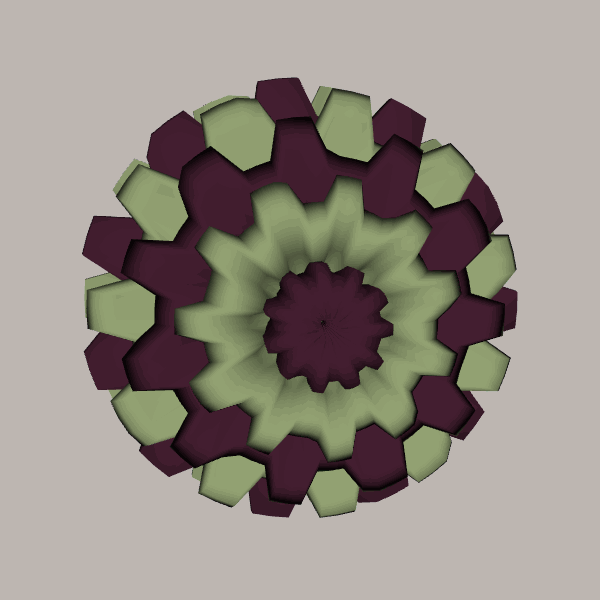
Background: light